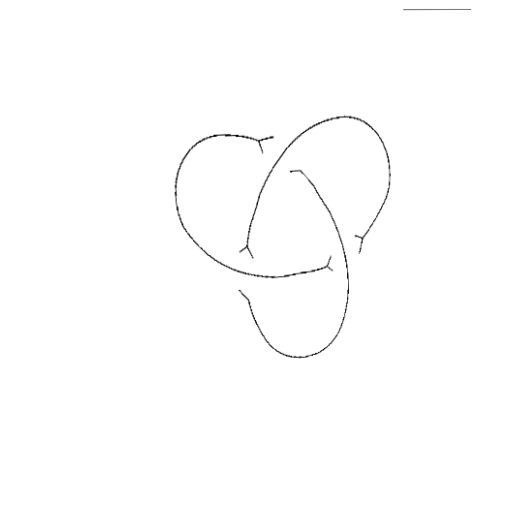
Crossing number: 3